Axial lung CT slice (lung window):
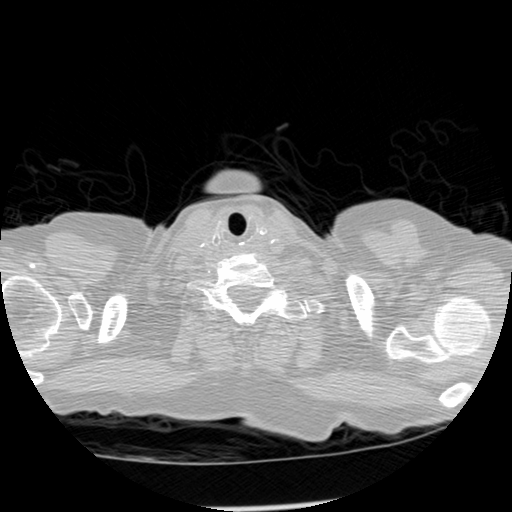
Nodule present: no